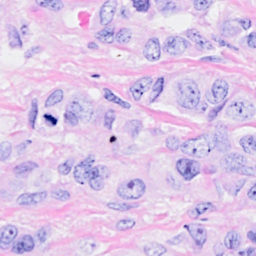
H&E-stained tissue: Breast